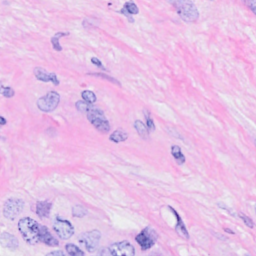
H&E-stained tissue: Breast